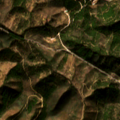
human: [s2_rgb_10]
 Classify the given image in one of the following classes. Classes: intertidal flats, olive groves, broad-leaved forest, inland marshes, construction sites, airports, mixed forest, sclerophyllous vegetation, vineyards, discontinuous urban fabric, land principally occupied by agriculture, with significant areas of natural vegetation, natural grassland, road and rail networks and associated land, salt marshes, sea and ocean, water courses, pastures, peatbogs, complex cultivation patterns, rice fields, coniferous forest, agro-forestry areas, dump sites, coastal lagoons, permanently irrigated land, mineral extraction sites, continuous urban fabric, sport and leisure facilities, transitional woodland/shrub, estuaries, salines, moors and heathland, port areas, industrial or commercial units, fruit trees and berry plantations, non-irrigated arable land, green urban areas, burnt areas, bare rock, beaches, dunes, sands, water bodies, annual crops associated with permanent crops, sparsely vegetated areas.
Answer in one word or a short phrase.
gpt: sclerophyllous vegetation, transitional woodland/shrub